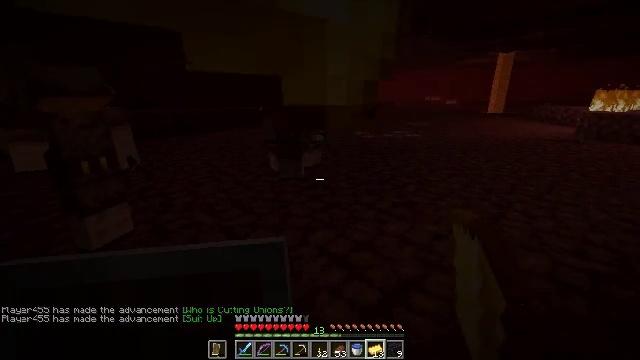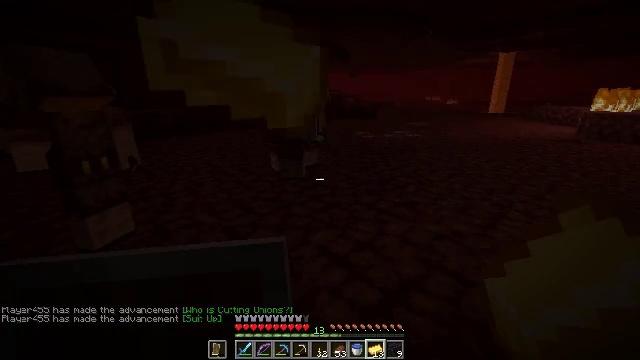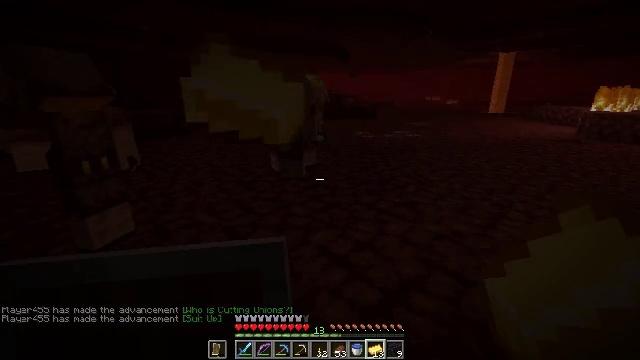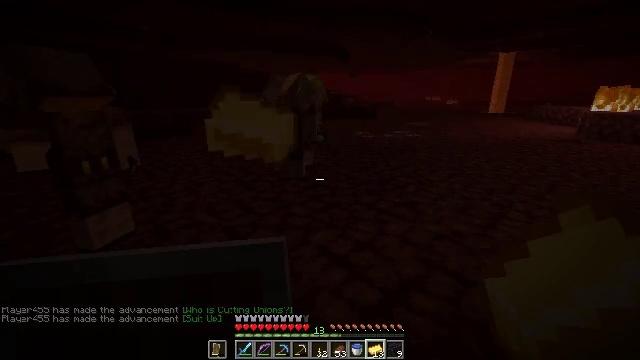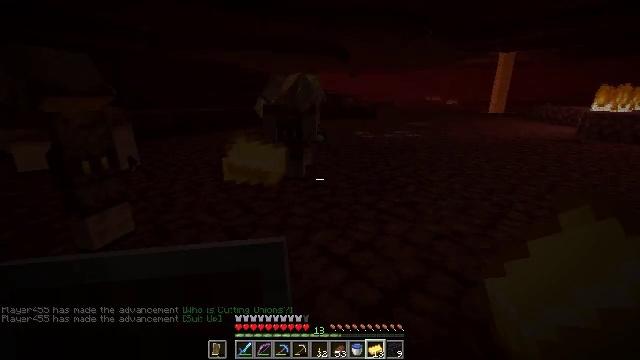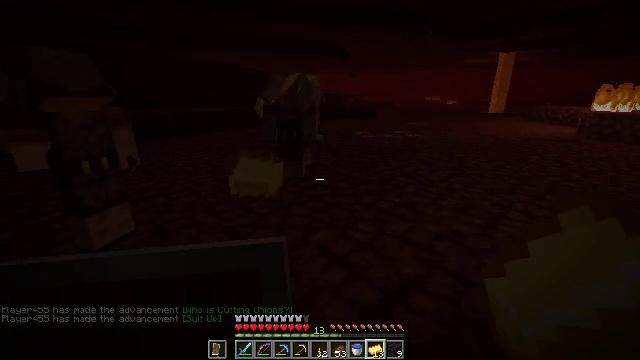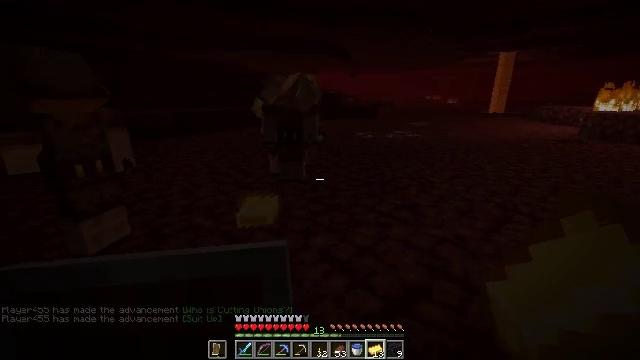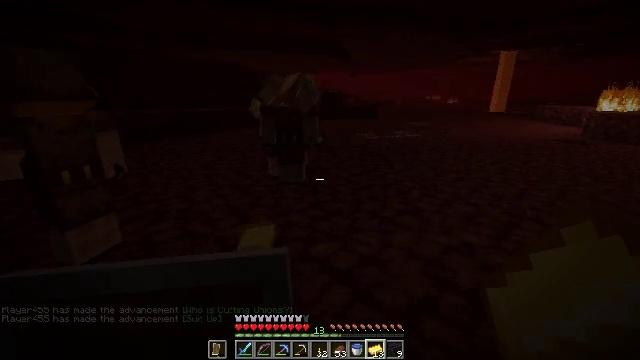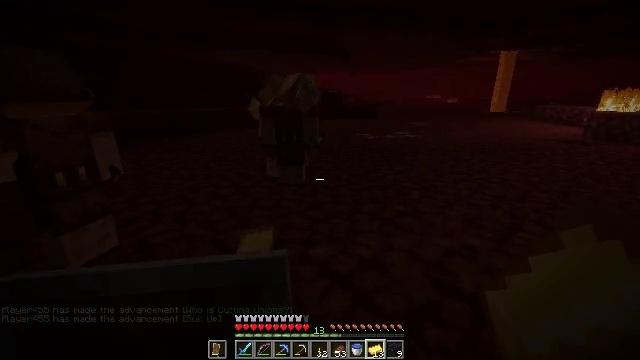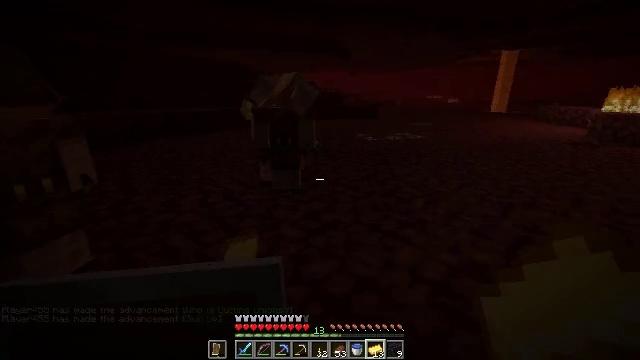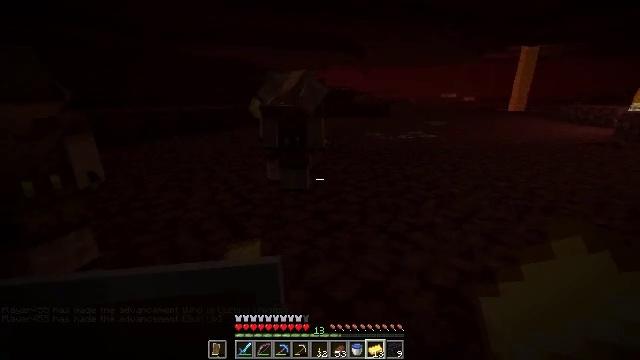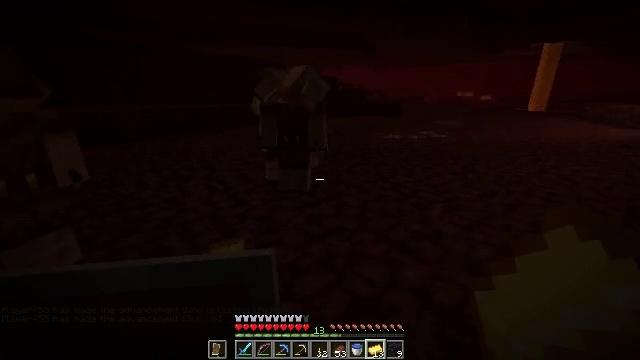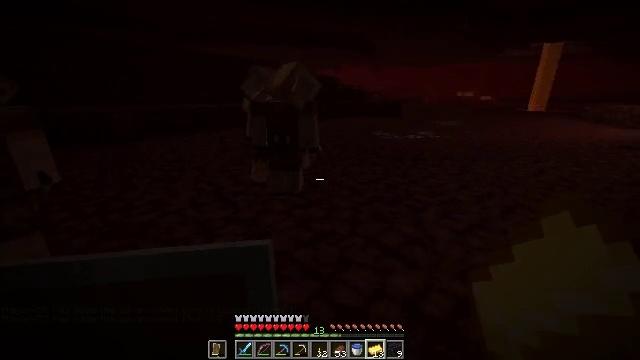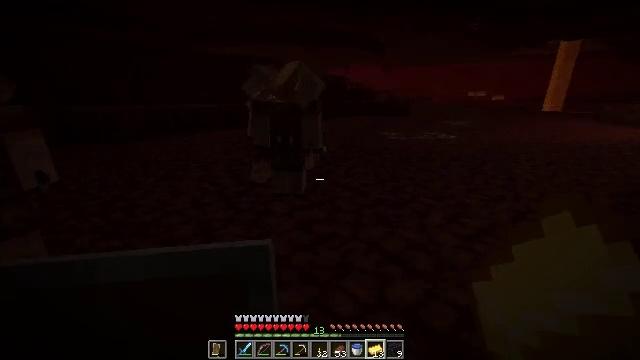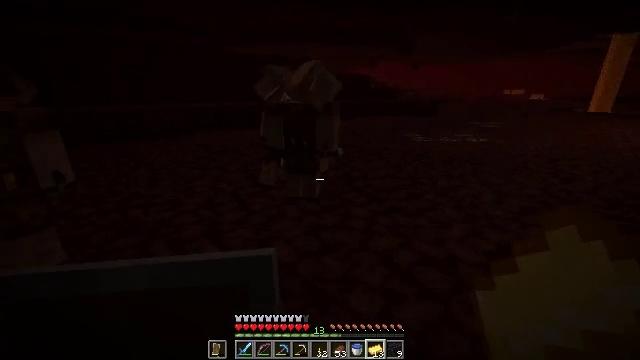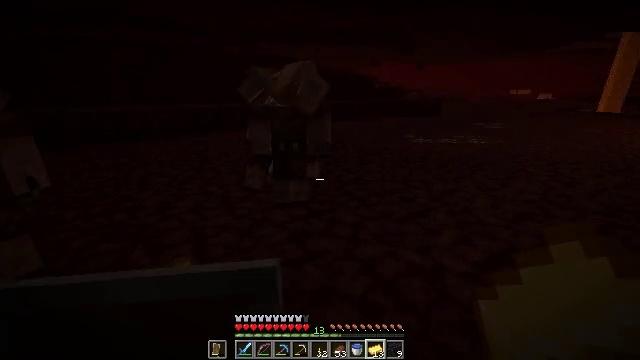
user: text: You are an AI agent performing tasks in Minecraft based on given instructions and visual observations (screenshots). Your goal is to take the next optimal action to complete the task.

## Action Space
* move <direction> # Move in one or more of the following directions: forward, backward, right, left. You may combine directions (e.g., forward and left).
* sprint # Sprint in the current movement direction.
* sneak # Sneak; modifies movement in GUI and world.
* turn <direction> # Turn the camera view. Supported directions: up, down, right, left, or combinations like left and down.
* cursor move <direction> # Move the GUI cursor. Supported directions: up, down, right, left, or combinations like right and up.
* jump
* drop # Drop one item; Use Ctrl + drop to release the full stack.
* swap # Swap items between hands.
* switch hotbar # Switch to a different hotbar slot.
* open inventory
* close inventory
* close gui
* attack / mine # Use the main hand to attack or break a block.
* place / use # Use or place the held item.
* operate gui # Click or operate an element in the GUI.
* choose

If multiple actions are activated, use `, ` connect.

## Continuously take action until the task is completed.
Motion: motion action
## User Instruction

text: Drop a gold ingot.
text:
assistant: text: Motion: no_op
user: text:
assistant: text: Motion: no_op
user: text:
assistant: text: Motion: no_op
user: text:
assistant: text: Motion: no_op
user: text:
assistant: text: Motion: no_op
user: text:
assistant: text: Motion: move forward
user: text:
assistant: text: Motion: move forward
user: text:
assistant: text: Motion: move forward
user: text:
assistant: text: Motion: move forward and move right
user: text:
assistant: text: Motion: move forward and move right, turn left
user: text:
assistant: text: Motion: move forward and move right, turn left
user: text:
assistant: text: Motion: move forward and move right
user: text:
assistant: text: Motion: move forward and move right, turn left
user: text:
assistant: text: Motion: move right, turn left
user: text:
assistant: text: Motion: move right, turn left
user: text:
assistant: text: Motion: move right, turn left
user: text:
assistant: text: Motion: move right, turn left
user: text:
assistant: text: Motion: move right, turn left and down
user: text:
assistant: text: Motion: move right, turn left and down
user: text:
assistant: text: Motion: move right
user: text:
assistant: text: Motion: move right, turn left and up
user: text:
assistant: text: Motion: move right
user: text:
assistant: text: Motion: move right
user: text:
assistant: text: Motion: move right
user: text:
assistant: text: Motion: no_op
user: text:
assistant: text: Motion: no_op
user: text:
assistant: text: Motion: turn right
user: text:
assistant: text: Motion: turn left
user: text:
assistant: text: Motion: no_op
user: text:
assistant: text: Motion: turn left